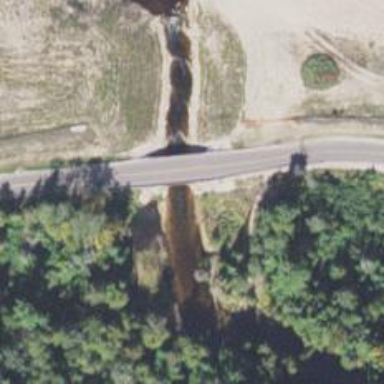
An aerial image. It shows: Culvert tunnel under river.